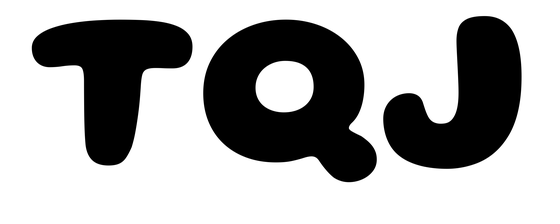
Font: Gluten_Bold